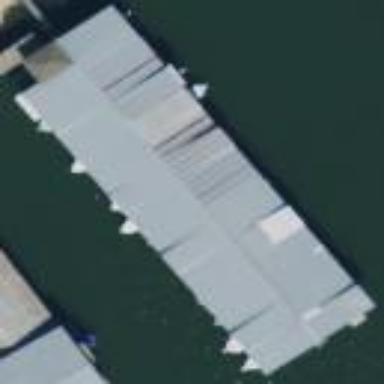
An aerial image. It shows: Boathouse building.